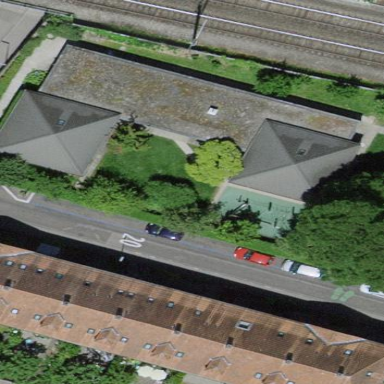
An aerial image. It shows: Flat roof kindergarten building.